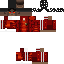
A male human skin with dark skin, wearing brown long hair dressed in a red hoodie and red pants, featuring a closed mouth.